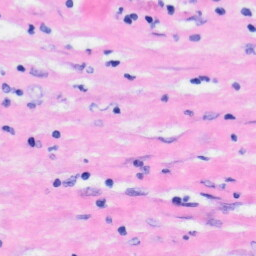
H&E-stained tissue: Liver